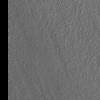
Atmospheric dust classification: not_dusty